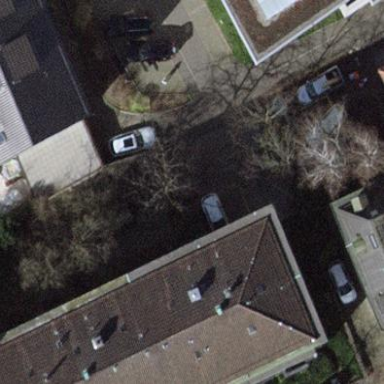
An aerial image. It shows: Image showing building with apartments.